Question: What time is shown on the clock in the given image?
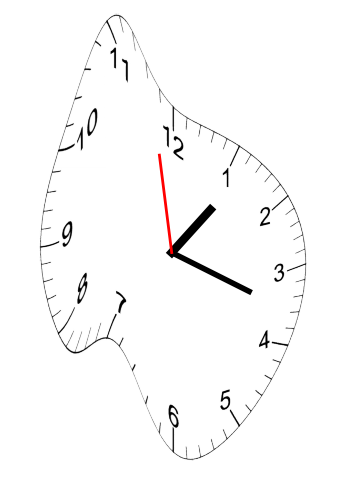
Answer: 01:17:58